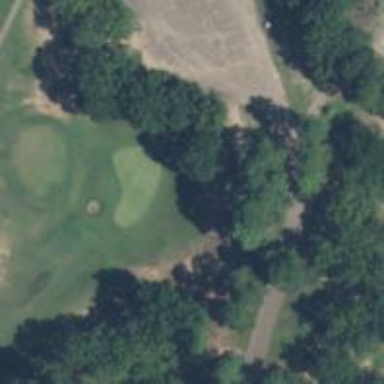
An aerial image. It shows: View of golf hole.